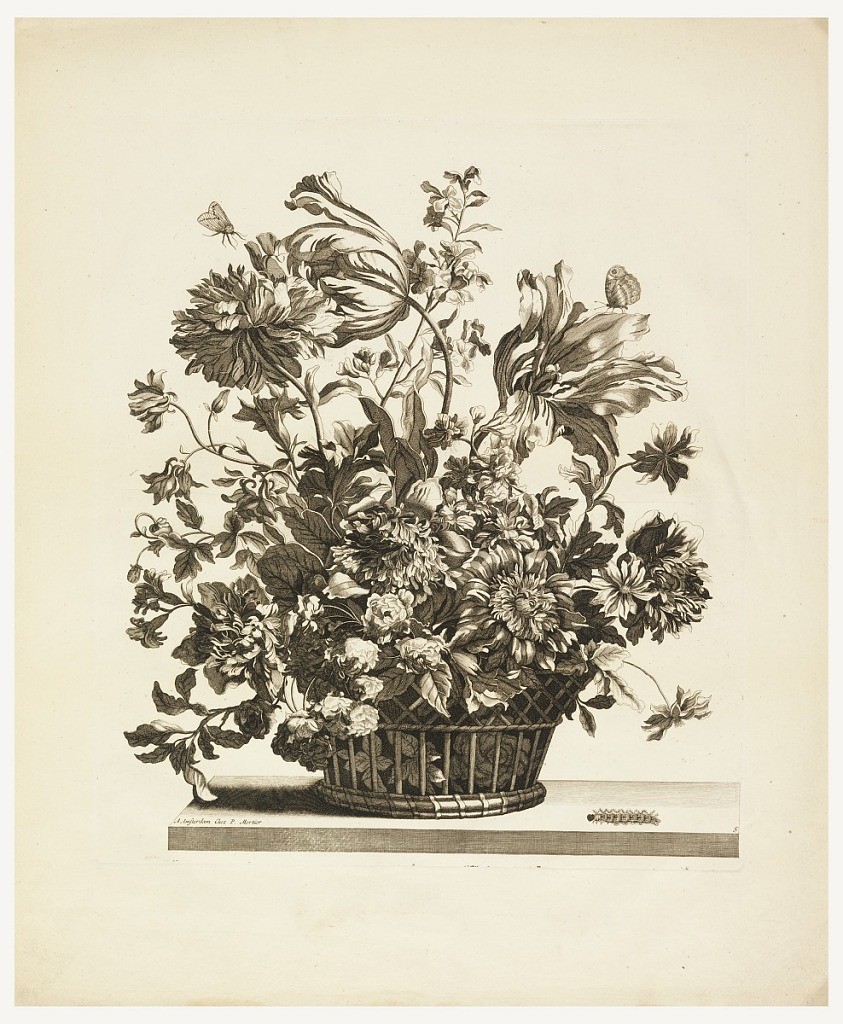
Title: Basket with Flowers on a Table, Plate 8 from the series Livres de plusieurs paniers de fleurs [Flowers in a Basket]
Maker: Jean-Baptiste Monnoyer, French, 1636–1699
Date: ca. 1680
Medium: Etching, engraving on off-white laid paper
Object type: Print
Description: Tulips, anemones, peonies, roses, etc. in a flower basket. Two butterflies on flowers, caterpillar on lower right.